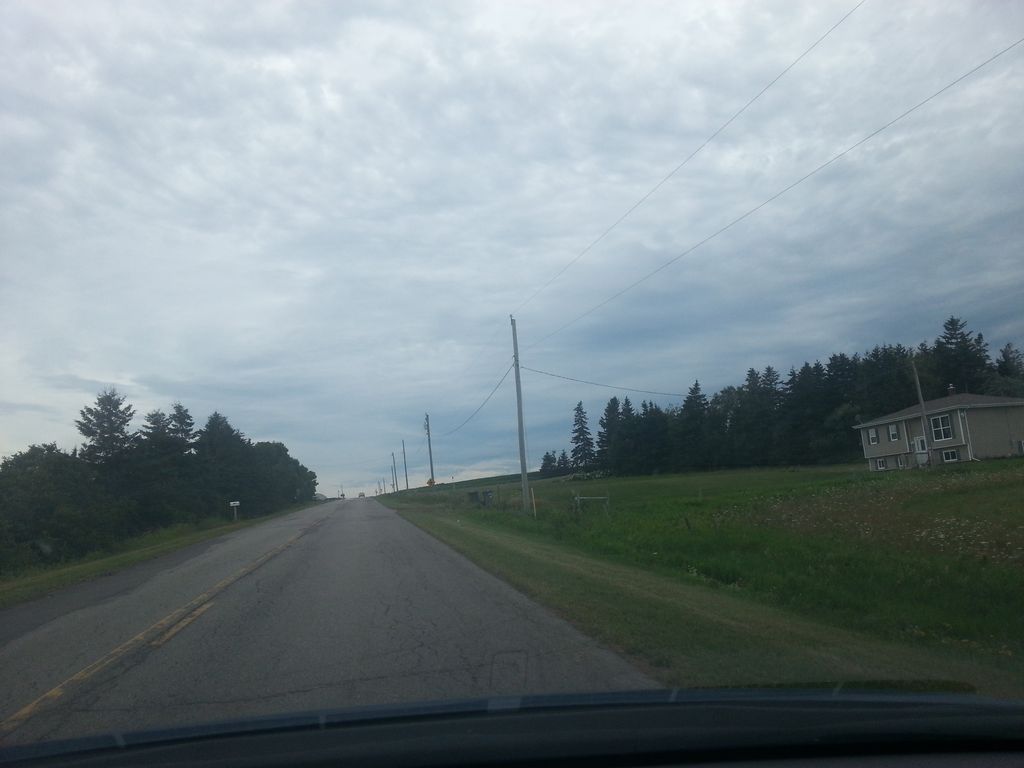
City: charlottetown